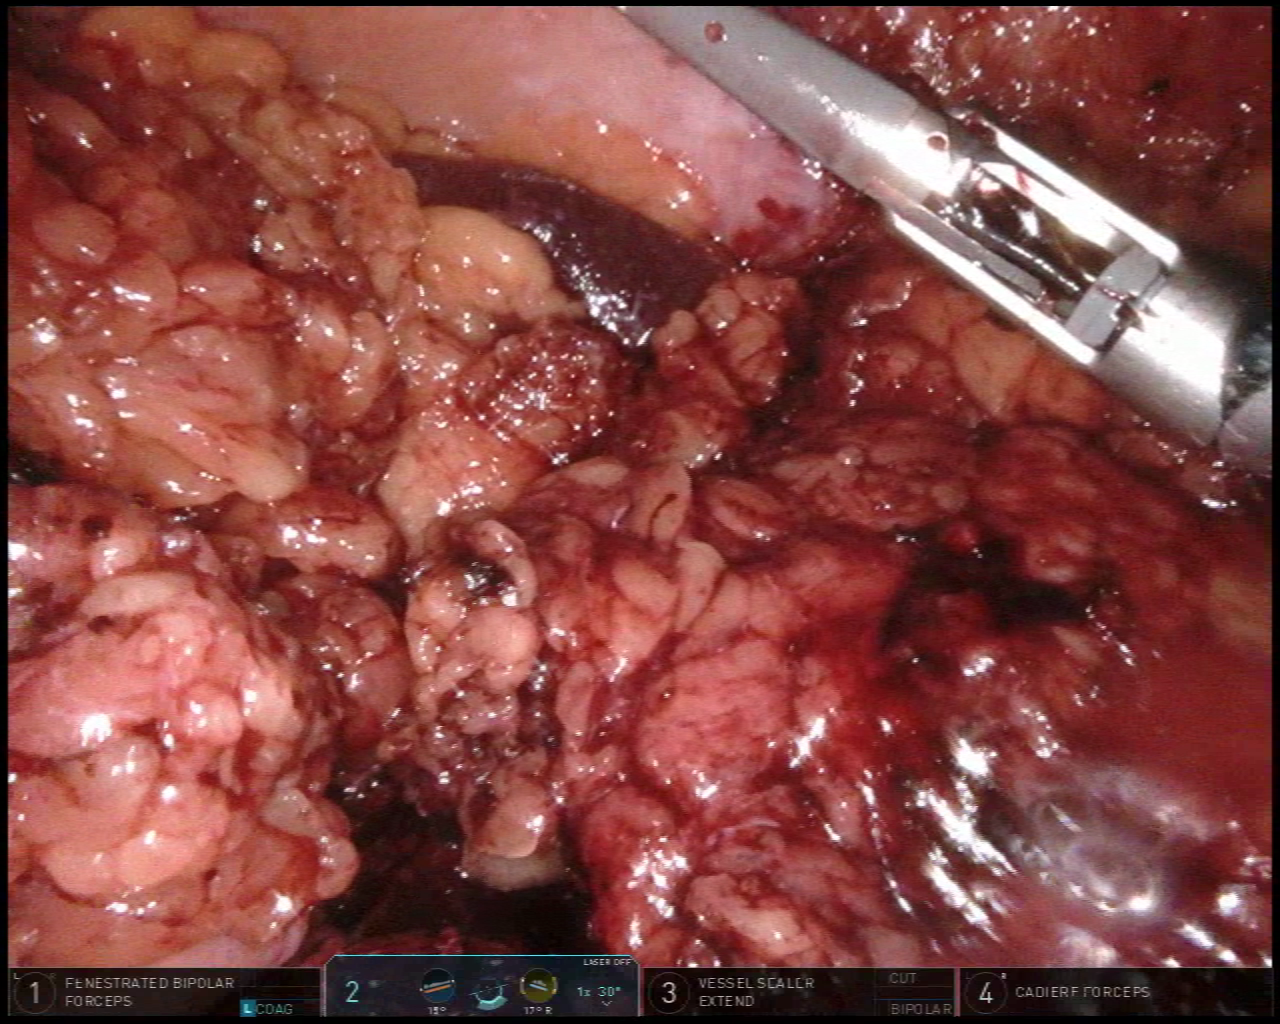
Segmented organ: spleen
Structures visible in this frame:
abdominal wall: yes
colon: yes
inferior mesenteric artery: no
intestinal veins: no
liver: no
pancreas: no
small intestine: no
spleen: yes
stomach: no
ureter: no
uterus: no
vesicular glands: no